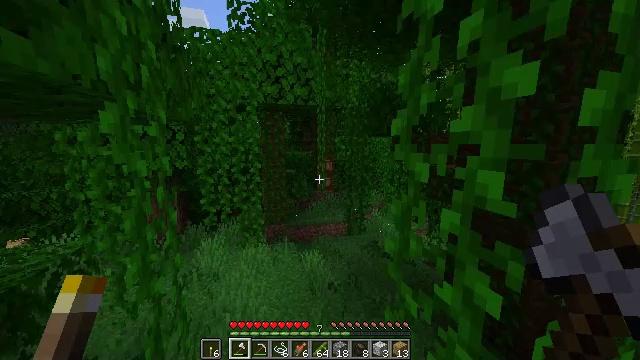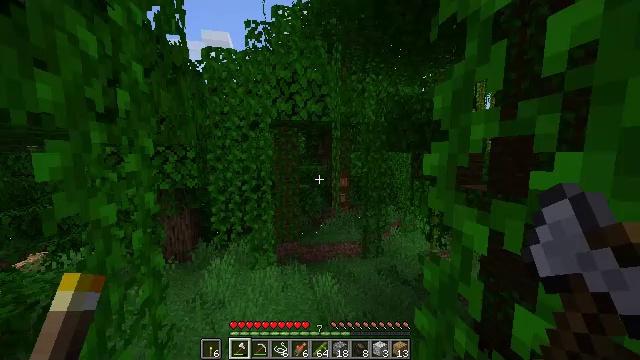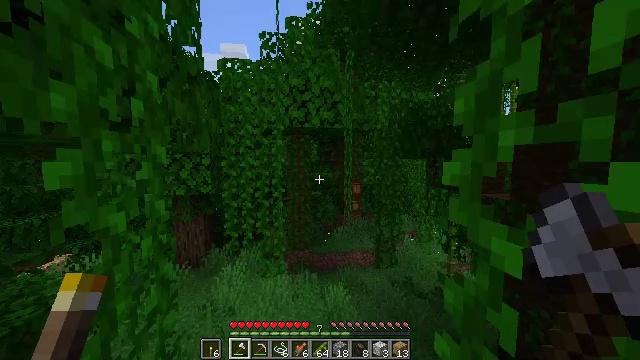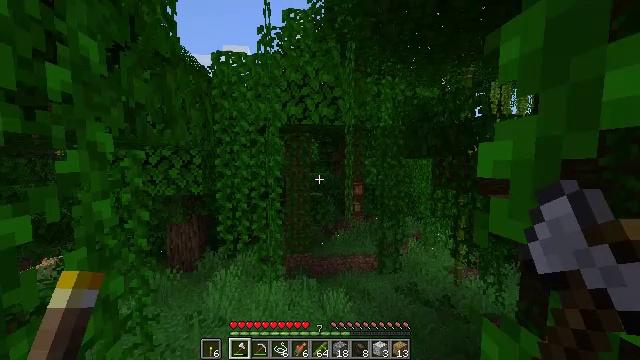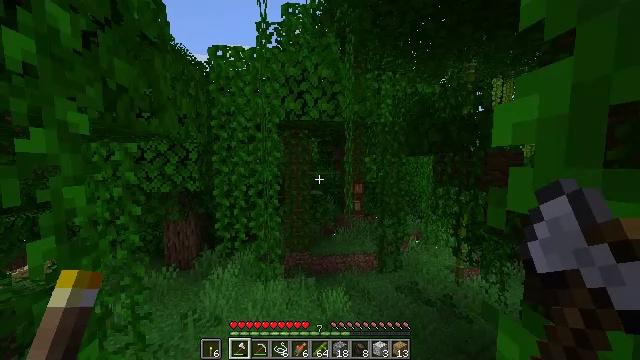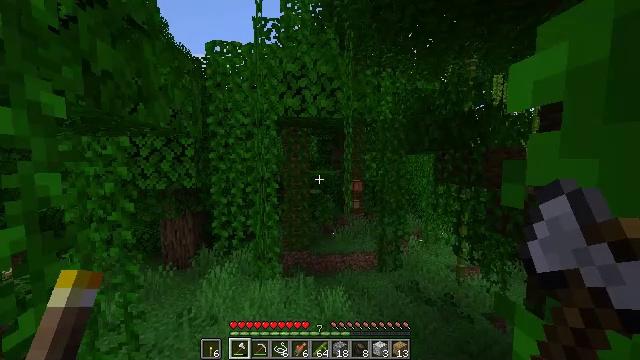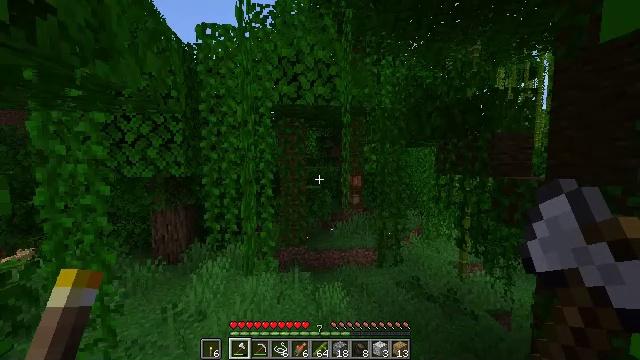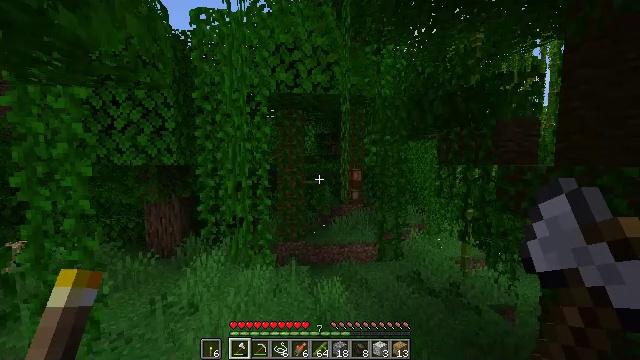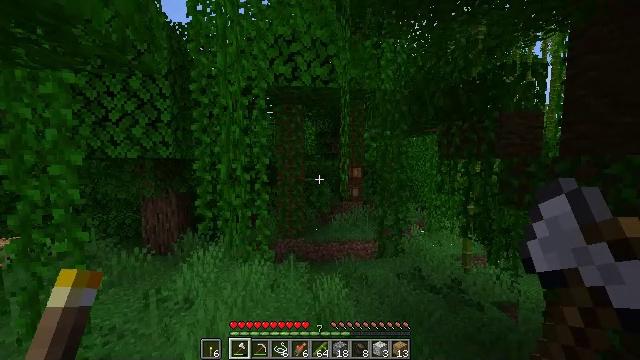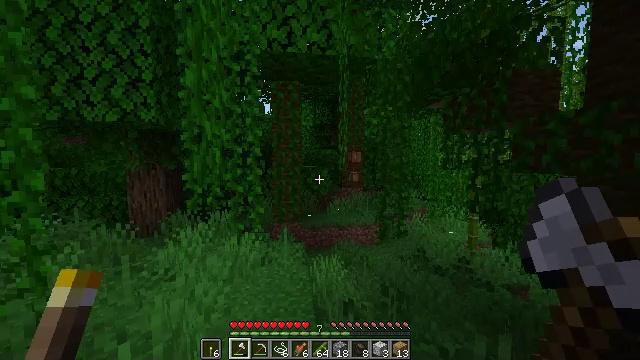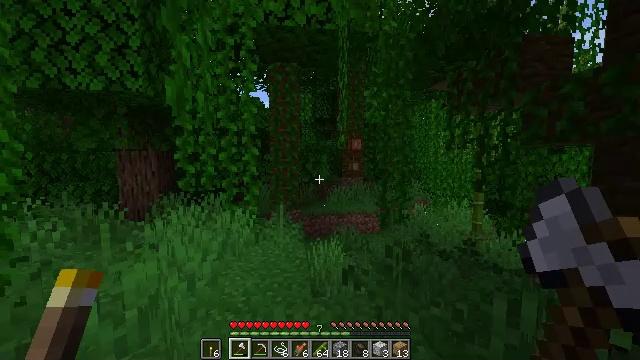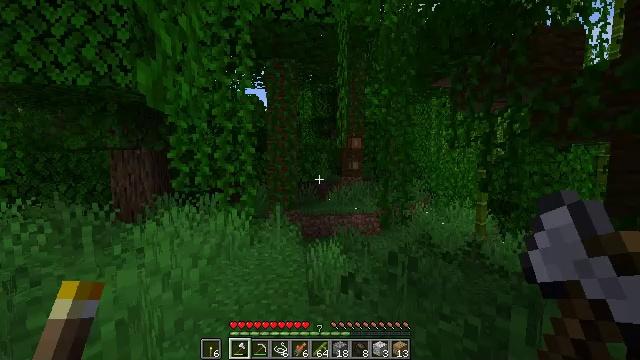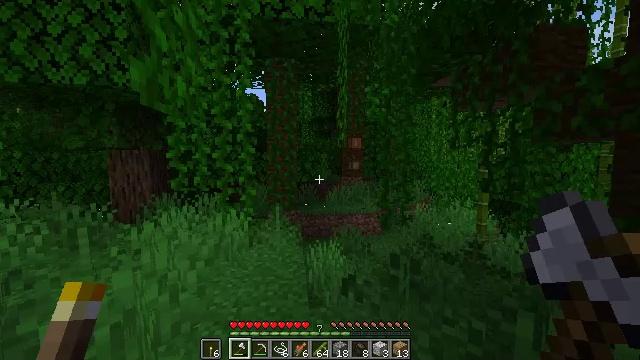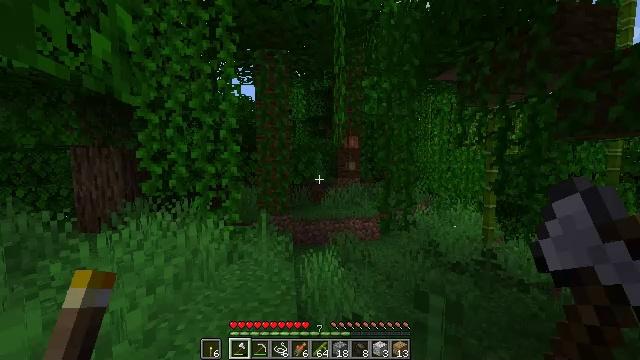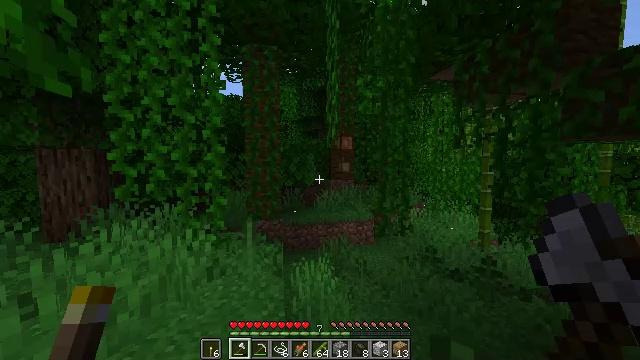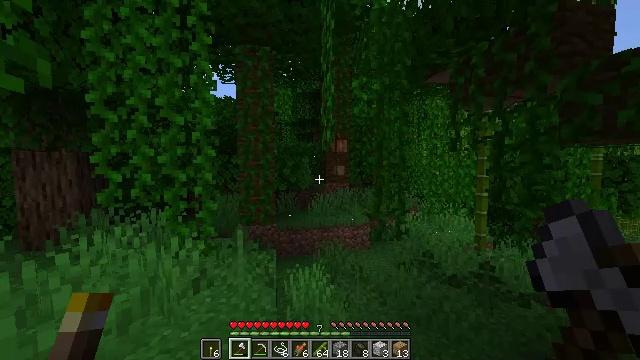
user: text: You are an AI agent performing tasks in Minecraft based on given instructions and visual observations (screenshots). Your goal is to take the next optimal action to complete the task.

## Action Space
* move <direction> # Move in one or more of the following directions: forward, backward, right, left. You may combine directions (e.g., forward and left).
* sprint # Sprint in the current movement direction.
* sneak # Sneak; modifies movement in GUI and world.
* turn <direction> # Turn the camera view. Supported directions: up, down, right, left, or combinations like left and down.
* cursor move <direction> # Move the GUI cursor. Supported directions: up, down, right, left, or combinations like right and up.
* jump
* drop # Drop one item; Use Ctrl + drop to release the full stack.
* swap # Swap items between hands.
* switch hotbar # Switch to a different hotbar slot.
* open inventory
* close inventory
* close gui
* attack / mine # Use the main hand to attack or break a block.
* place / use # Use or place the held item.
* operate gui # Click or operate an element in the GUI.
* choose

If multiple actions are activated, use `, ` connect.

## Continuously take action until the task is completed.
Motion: motion action
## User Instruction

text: Harvest the cocoa pods from the jungle tree.
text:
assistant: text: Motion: move forward, sprint, turn left and up
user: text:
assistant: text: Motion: move forward, sprint, turn left and up
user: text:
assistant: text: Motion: move forward, sprint
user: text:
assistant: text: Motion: move forward, sprint
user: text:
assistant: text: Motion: move forward, sprint
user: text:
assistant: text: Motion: move forward, sprint
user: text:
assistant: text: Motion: move forward, sprint
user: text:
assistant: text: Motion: move forward, sprint
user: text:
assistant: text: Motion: move forward, sprint
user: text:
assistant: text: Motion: move forward, sprint
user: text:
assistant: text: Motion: move forward, sprint
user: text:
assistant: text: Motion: move forward, sprint
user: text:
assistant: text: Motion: move forward, sprint, turn right
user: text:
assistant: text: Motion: move forward, sprint, turn right
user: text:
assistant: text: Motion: move forward, sprint, turn right
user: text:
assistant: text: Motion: move forward, sprint, turn right
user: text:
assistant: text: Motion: move forward, sprint
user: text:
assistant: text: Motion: move forward, sprint
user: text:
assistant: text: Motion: move forward, sprint
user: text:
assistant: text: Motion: move forward, sprint
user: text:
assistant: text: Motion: move forward, turn up
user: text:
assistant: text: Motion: move forward
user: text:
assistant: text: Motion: move forward, turn up
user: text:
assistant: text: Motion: move forward, turn up
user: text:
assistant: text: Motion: move forward, turn up
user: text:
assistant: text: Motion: move forward, turn up
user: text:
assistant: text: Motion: move forward, turn up
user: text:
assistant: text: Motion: move forward, turn up
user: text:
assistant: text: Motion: move forward, turn up
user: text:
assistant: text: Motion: move forward, sprint